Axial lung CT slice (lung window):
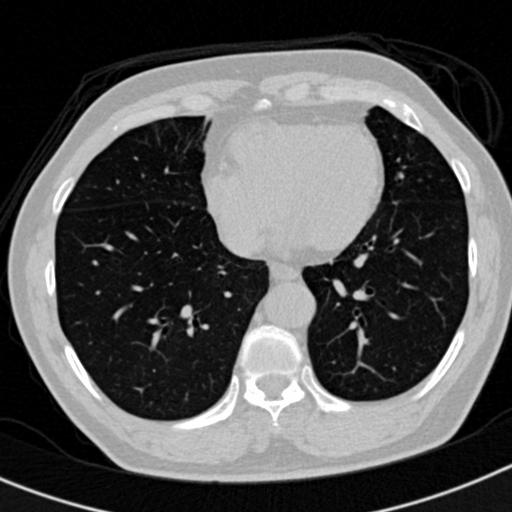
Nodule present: no